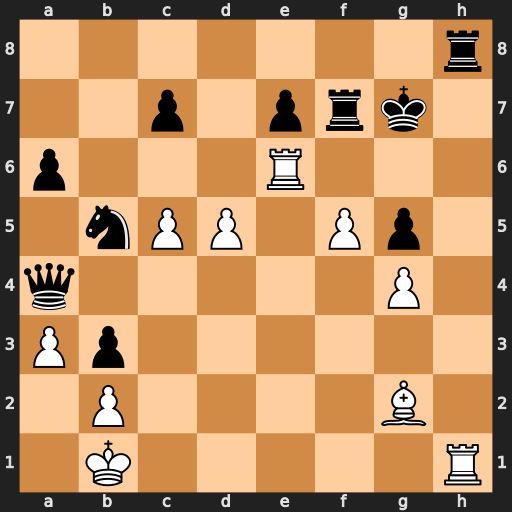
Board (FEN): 7r/2p1prk1/p3R3/1nPP1Pp1/q5P1/Pp6/1P4B1/1K5R
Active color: w
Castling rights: -
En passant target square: -
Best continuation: Rg6+ Kf8 Rxh8#